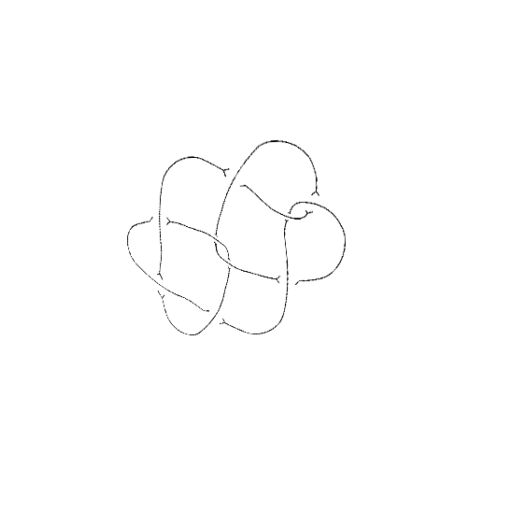
Crossing number: 9